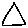
Label: triangle